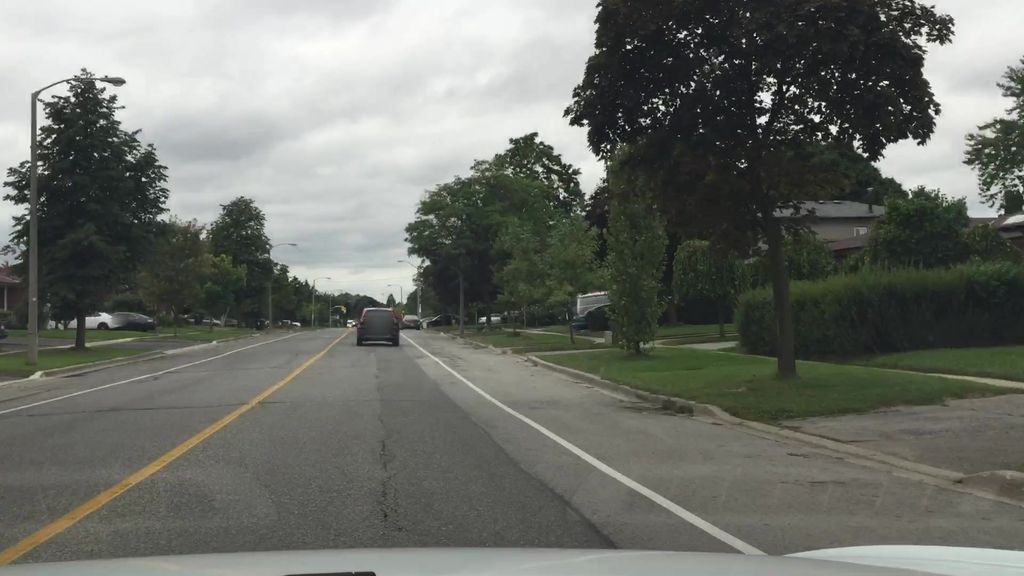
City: toronto